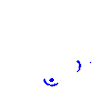
Particle: kaon